Question: We have a main plist file, which includes our data source.

The above shows an example of one sub dictionary from the root array.
I would like to create an NSPredicate to search/filter the Category Name. But not the value in the plist as this is a localized string key. For instance when this is used we use:
'''
cell.categoryNameLabel.text = NSLocalizedString([cellData objectForKey:@"CategoryName"], nil);
'''
I have an NSPredicate that works on the Search Terms, but would also like that updated to look at localized string values instead as well is that is possible.
I have tried to convert it to an nslocalizedstring approach but it does not seem to work:
'''
NSPredicate *namePredicate = [NSPredicate predicateWithFormat:@"(%K.%@ LIKE[cd] %@)",@"CategoryName",NSLocalizedString(@"YELP_CAT_NAME_AIRPORTS", nil), searchText];
'''
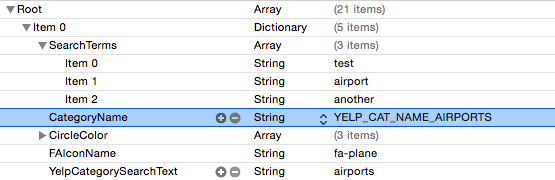
Answer: I think your problem is in the %K.%@, if you look at the final predicate I believe that it will put quotes around the %@, which is not what you want (guessing by the dot notation).
You could also use a predicate block:
'''
NSPredicate *predicate = [NSPredicate predicateWithBlock:^BOOL(id evaluatedObject, NSDictionary *bindings) {
return [NSLocalizedString(evaluatedObject[@"CategoryName"],nil) isEqualToString:@"searchString"];
}];
'''
The above predicate works by returning any row that matches the above criteria. To perform a more complicated search, just increase the number of requirements to return true. For example if you want to see if the localized string inside of the 'CategoryName' either contains a string or equals a string you could do something like this:
'''
NSPredicate *predicate = [NSPredicate predicateWithBlock:^BOOL(id evaluatedObject, NSDictionary *bindings) {
NSString *localizedText = NSLocalizedString(evaluatedObject[@"CategoryName"],nil);
BOOL perfectMatch = [localizedText isEqualToString:@"searchString"];
BOOL containsString = [localizedText rangeOfString:@"searchString"].location !=NSNotFound;
return (perfectMatch || containsString);
}];
'''